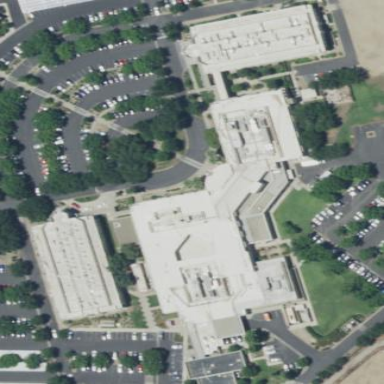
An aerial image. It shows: Hospital building.